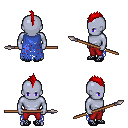
a pixel art fantasy rpg character, male body template, dark elf, purple skin, blue tattered cape, red pants, red mohawk hairstyle, ghillies, spear, four views (front, back, left, right), 2x2 character sprite sheet, small pixel art, hard edges, no anti-aliasing